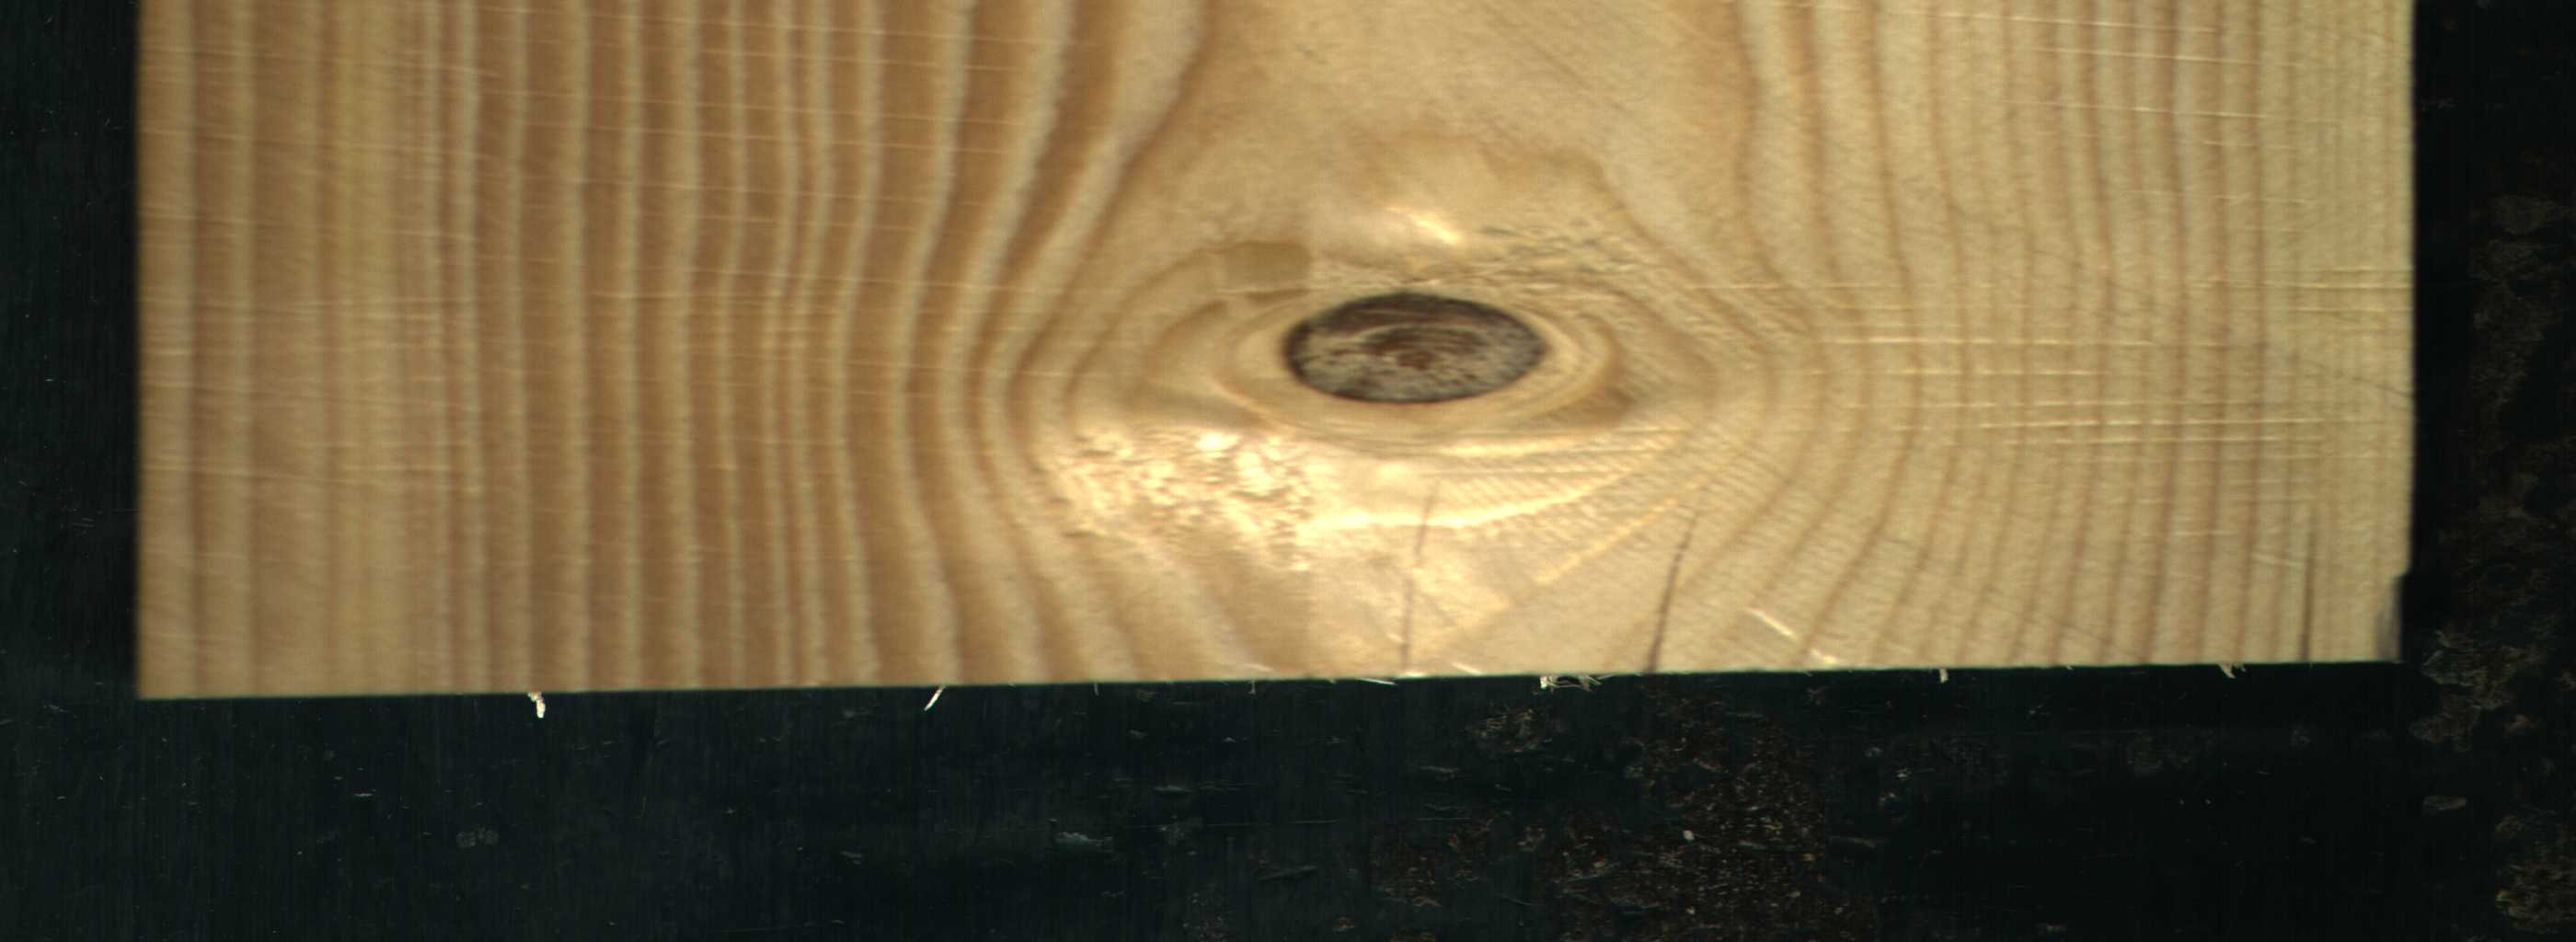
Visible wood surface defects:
Crack
Crack
Dead_Knot